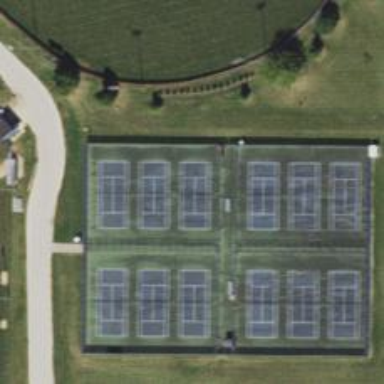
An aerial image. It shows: Leisure park with tennis court.